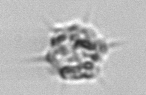
Label: Dictyocha